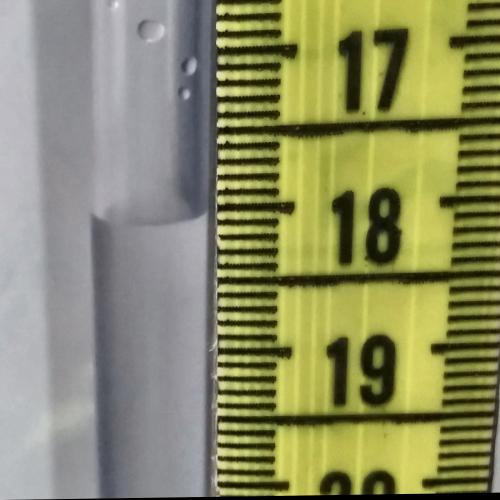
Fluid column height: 18.1 cm